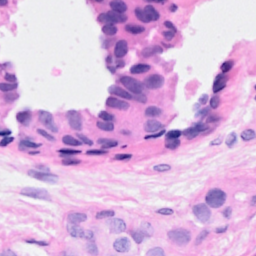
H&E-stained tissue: Breast